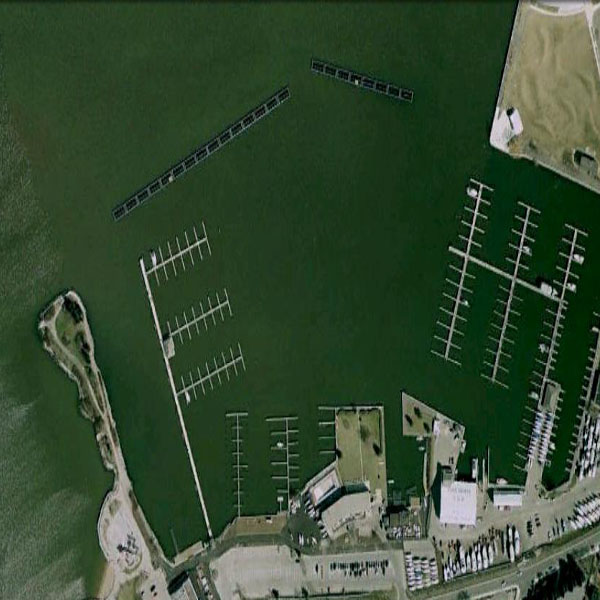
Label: Port